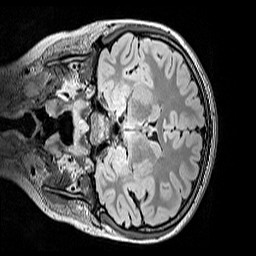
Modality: FLAIR
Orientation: coronal
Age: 9
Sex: female
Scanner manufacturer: siemens
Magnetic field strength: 3 T
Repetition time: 5 s
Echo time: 0.388 s